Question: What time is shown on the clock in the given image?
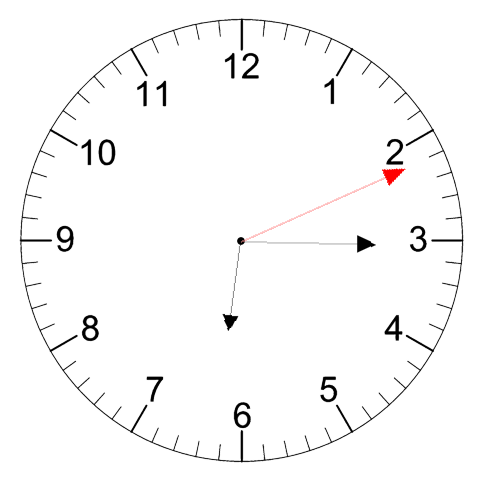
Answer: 06:15:11